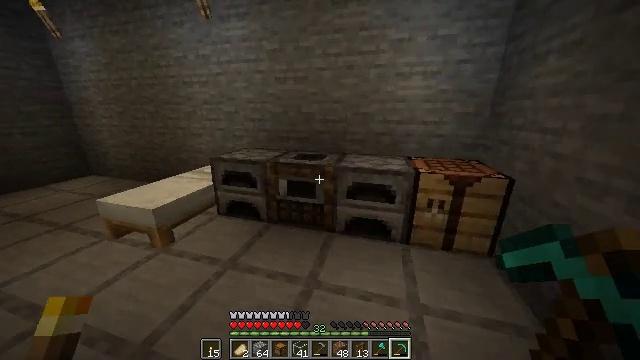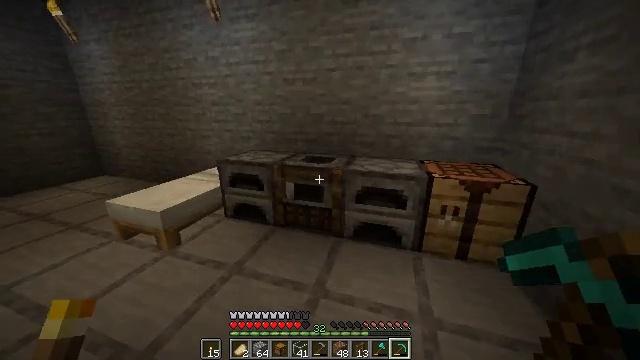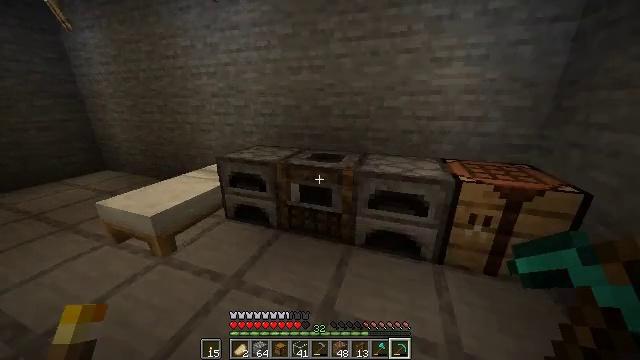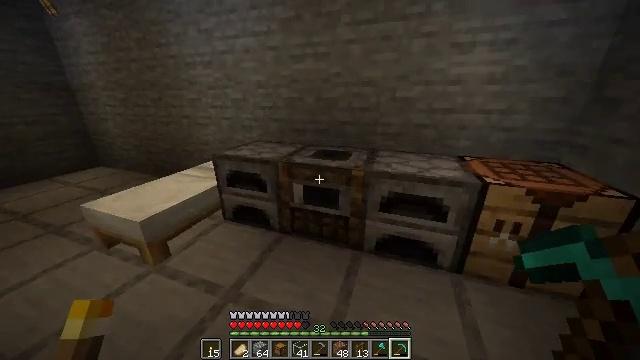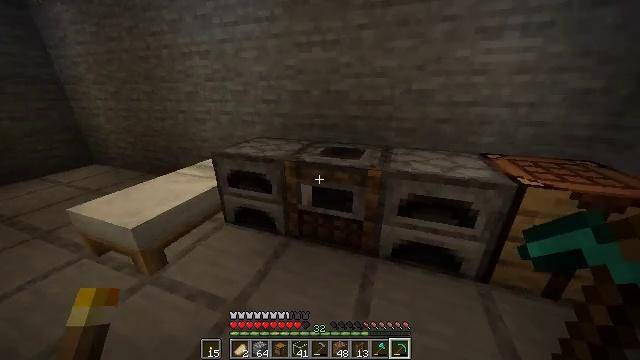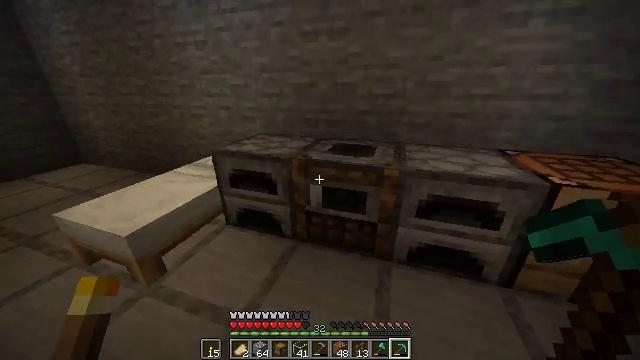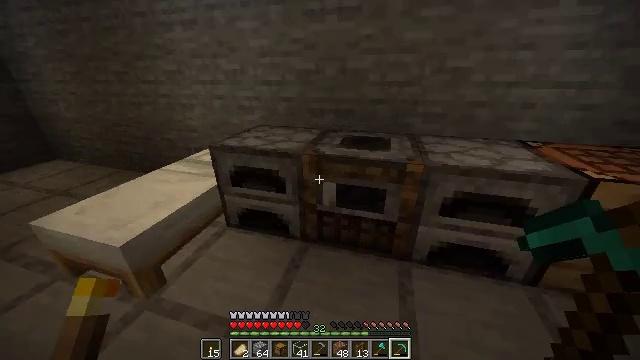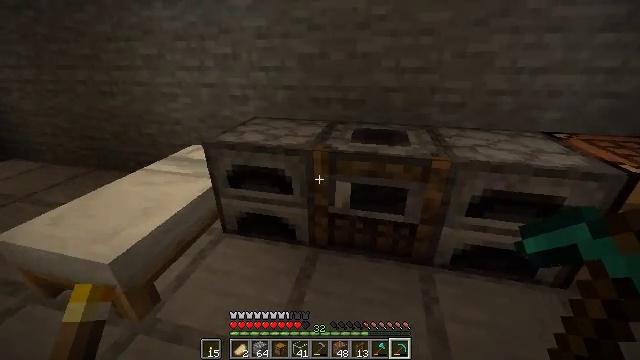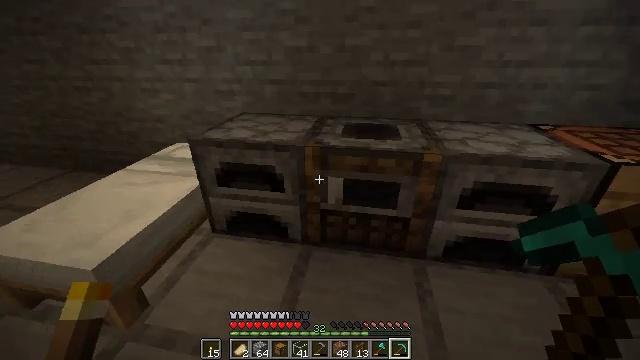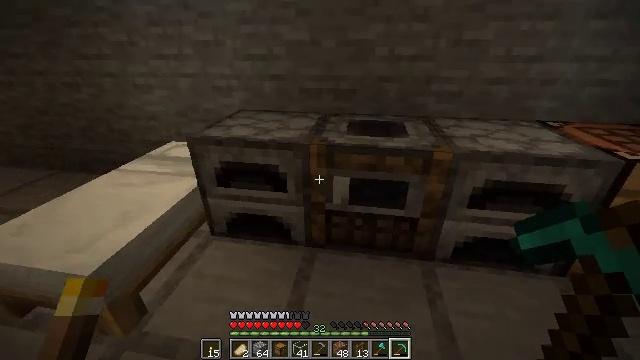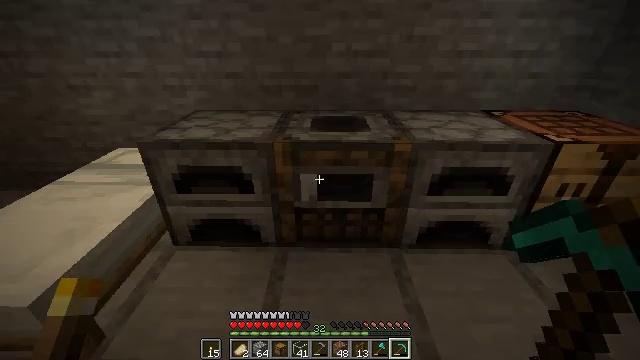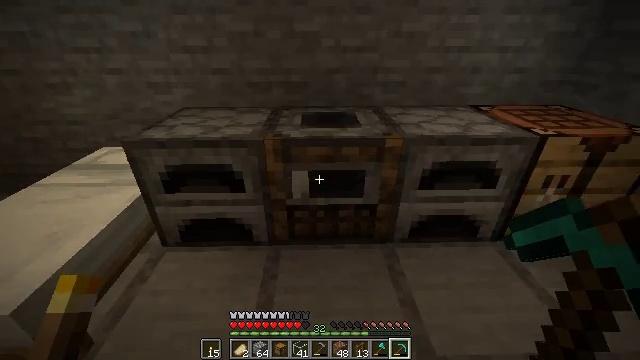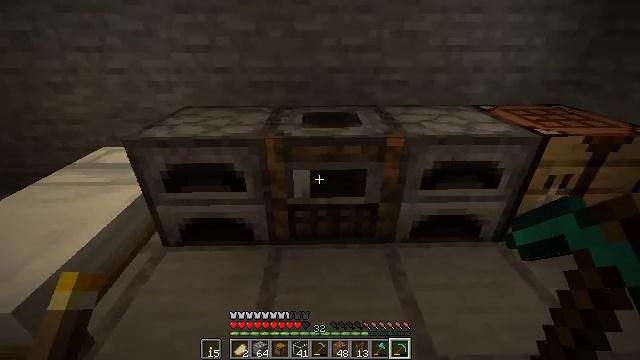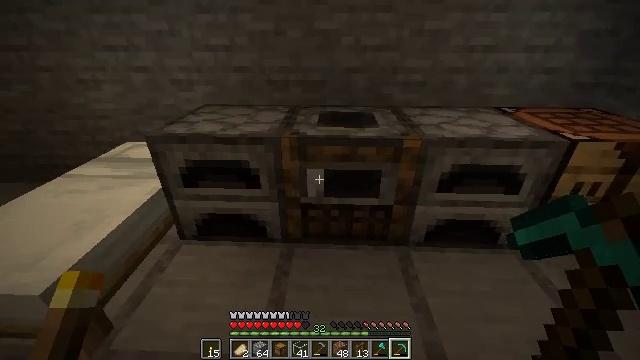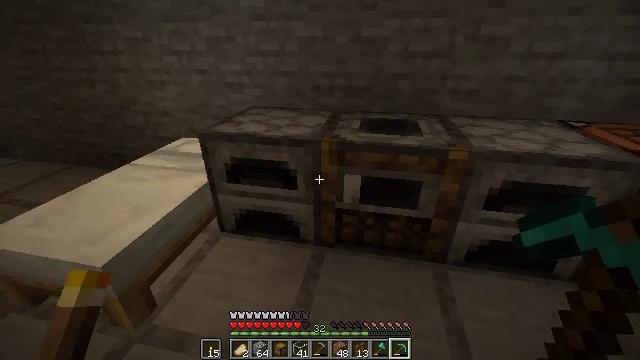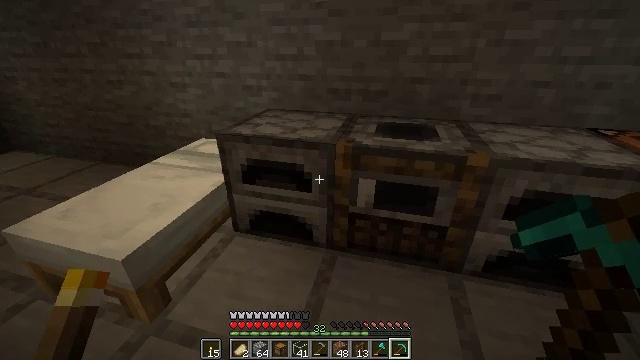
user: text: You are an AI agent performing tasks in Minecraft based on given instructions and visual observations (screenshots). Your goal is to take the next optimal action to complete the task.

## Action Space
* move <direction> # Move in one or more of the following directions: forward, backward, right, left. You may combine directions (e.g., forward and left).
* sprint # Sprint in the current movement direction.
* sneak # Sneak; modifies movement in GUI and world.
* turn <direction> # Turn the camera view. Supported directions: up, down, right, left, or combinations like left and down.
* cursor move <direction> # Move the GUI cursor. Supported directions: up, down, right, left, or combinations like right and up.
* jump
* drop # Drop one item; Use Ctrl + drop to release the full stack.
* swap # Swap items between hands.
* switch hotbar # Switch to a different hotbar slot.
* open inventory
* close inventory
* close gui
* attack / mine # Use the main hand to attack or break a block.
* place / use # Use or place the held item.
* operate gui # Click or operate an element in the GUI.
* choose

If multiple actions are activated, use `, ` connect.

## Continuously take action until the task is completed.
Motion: motion action
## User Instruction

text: craft item air
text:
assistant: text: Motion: move forward, turn left
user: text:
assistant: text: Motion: move forward, turn left and down
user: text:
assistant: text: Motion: move forward and move left, turn down
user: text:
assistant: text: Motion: move forward and move left, turn down
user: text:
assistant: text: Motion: move left, turn right and down
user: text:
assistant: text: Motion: move left, turn right and down
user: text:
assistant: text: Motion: turn right and down
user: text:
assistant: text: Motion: turn right
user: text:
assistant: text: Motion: no_op
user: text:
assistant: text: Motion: turn right
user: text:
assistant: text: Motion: turn right
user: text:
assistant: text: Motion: no_op
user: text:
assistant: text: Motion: turn left
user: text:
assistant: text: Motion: turn left and up
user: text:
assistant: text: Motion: turn left
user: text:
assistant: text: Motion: no_op
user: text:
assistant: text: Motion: no_op
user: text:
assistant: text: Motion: no_op
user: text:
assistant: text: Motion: no_op
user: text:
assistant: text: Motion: no_op
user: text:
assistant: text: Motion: no_op
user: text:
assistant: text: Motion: no_op
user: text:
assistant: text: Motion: no_op
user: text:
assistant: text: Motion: no_op
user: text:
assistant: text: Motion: no_op
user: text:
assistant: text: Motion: no_op
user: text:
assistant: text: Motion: no_op
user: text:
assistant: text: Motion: no_op
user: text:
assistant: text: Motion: no_op
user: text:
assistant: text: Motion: no_op